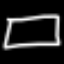
Label: square